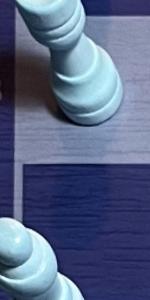
Label: Empty